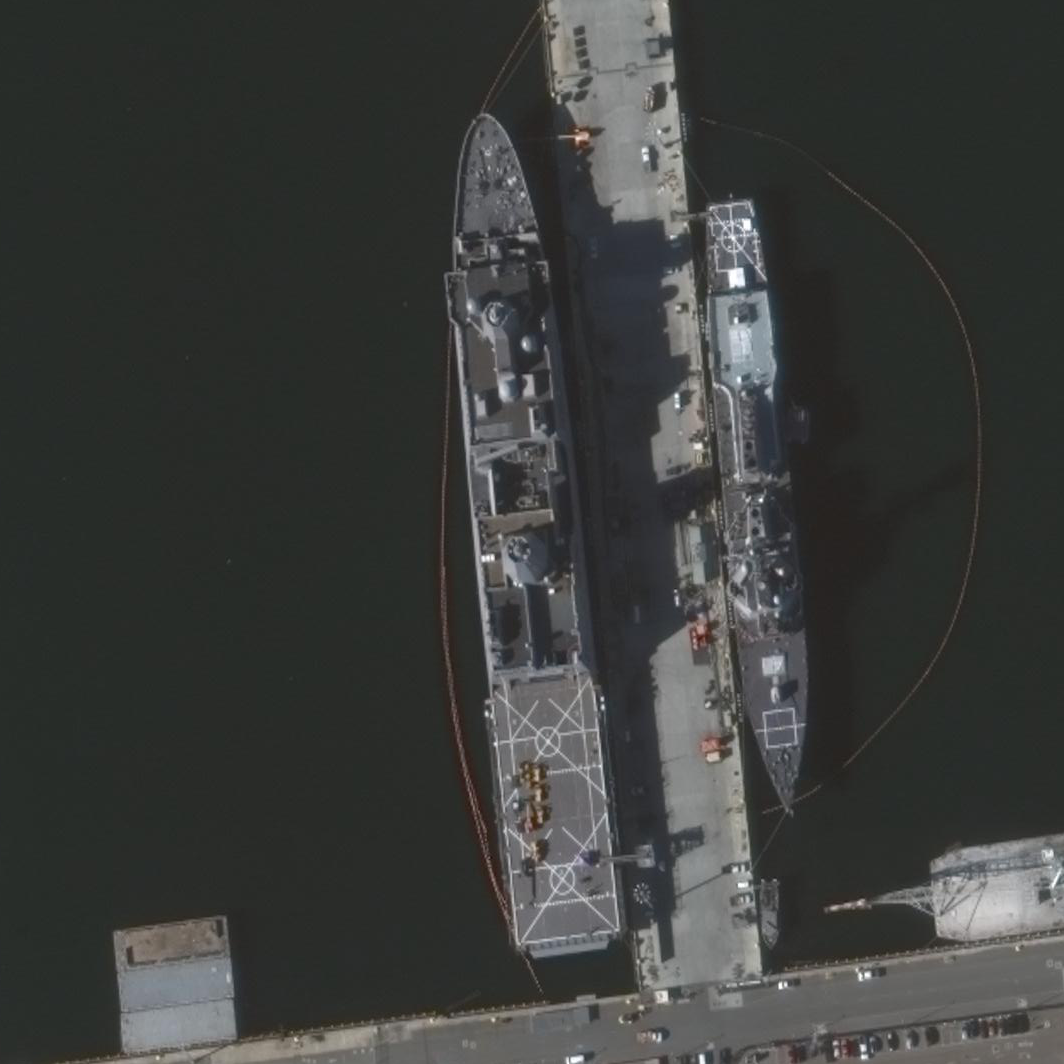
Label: San_Antonio-class_transport_dock